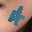
Label: 4